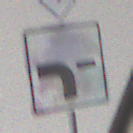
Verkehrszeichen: VerlaufVorfahrtsstrasse6
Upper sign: Vorfahrtsstrasse
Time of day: MorningAfternoon
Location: Roofed (Urban)
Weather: PartlyCloudy
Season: NotSpecified
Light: Natural